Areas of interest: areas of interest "Swimming Pool"
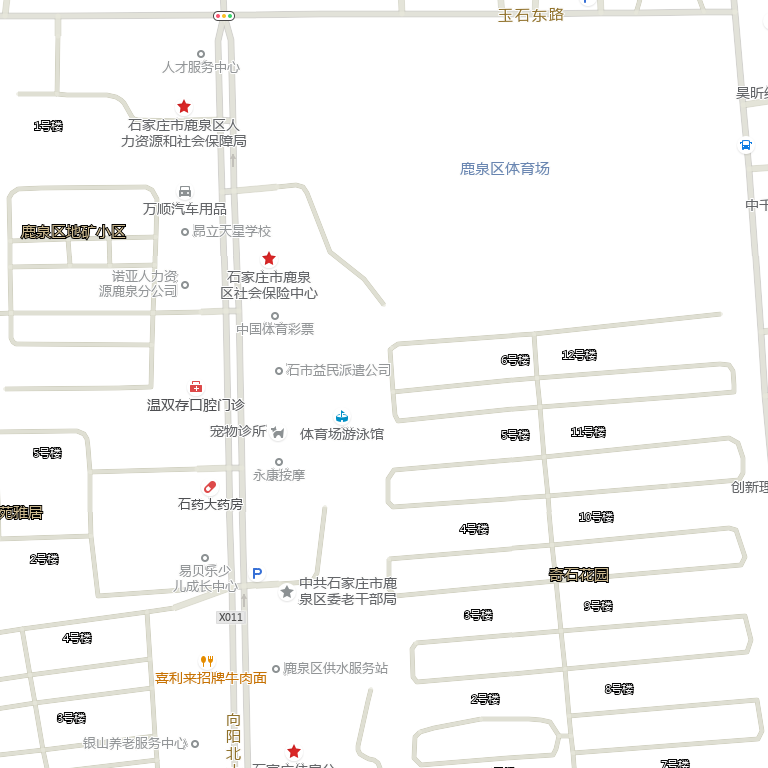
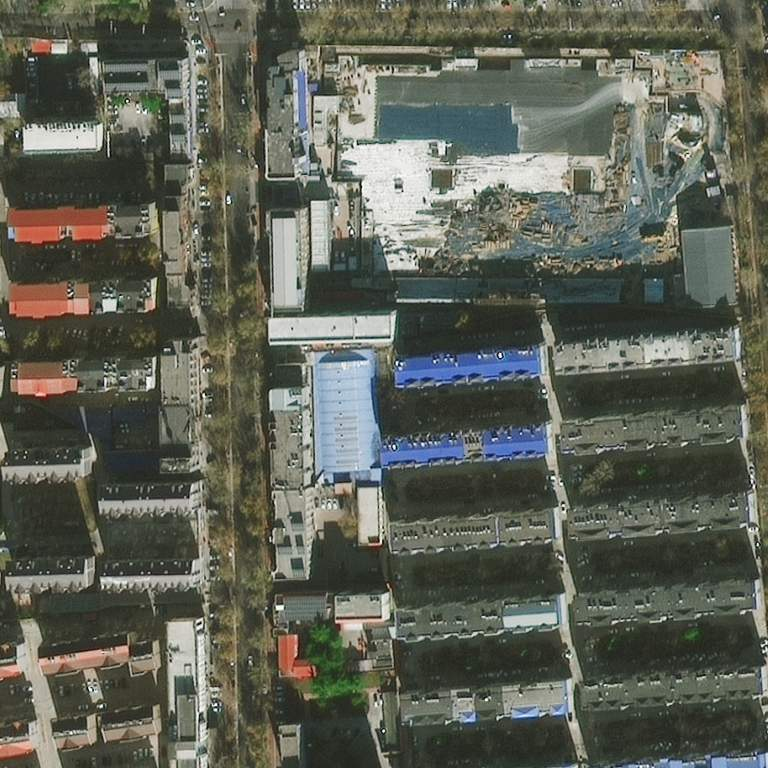